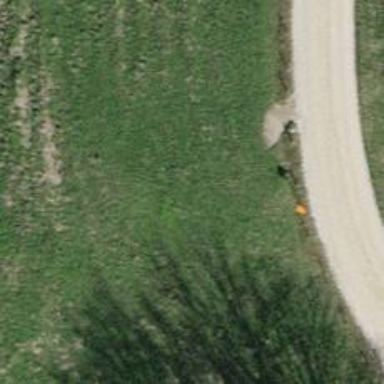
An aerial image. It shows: Pipeline marker.